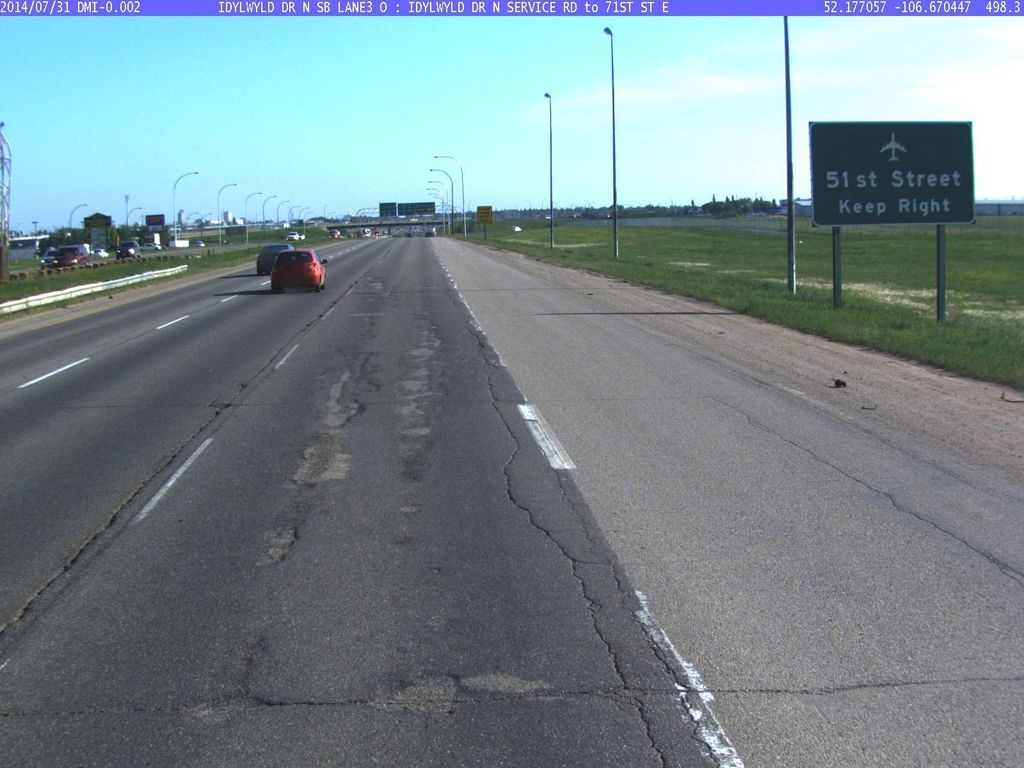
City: saskatoon